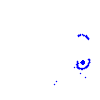
Particle: kaon